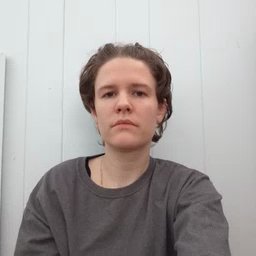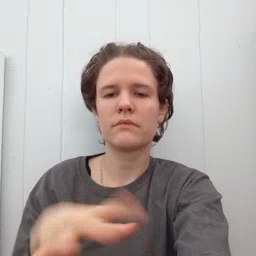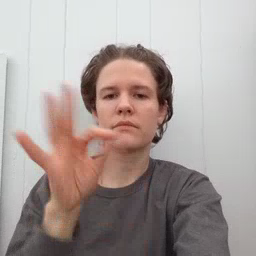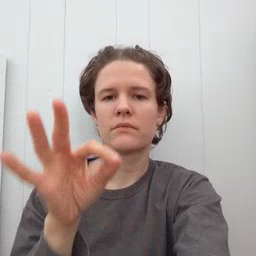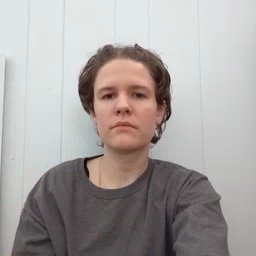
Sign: find